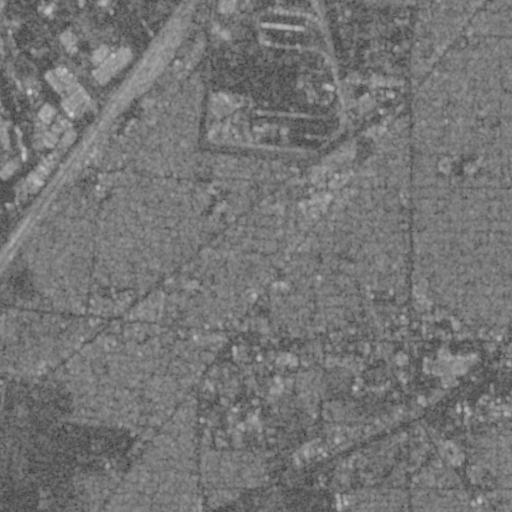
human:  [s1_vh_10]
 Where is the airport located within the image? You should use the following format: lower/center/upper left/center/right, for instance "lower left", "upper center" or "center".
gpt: The airport is located in the upper left of the image.
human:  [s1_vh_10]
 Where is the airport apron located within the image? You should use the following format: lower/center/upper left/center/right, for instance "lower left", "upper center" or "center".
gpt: The airport apron is located in the upper left of the image.
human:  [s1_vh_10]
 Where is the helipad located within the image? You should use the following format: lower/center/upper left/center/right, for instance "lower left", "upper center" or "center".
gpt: The helipad is located in the lower center of the image.
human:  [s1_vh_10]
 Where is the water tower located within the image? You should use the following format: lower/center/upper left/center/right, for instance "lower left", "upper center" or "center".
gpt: The water tower is located in the upper right of the image.
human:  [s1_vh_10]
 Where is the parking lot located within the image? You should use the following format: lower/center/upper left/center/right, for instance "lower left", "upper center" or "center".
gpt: There is no parking lot in the image.

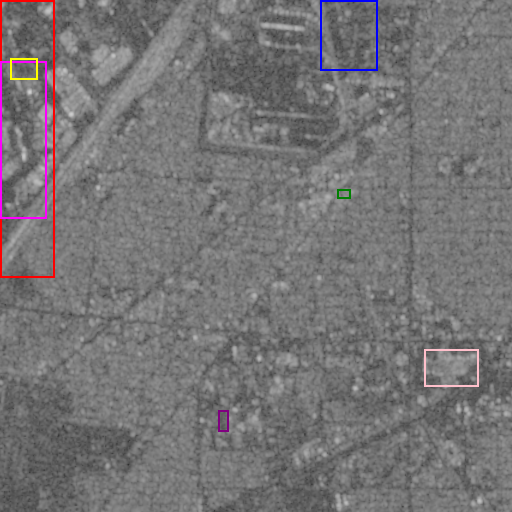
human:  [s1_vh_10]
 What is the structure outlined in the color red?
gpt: The structure outlined in red is an airport.
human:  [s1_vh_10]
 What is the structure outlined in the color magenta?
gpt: The structure outlined in magenta is an airport apron.
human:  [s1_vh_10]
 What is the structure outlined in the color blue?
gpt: The structure outlined in blue is a park.
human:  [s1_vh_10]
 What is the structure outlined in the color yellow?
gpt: The structure outlined in yellow is a parking lot.
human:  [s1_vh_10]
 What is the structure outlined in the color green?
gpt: The structure outlined in green is a power substation.
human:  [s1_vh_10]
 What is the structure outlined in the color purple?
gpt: The structure outlined in purple is a track.
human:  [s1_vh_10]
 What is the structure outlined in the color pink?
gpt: The structure outlined in pink is a building.
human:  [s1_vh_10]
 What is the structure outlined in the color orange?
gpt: There is no orange outline.